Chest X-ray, PA view. Patient: 37 years old, sex M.
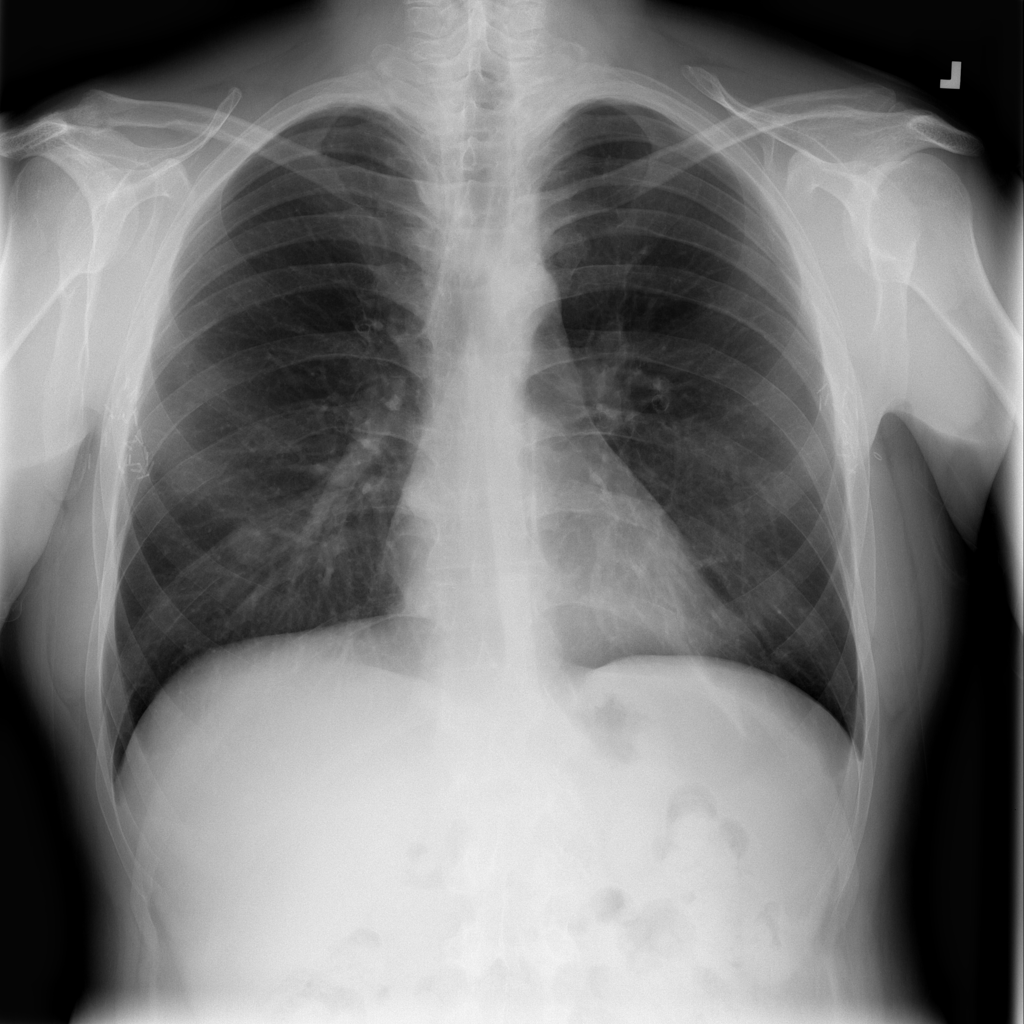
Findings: Infiltration, Nodule